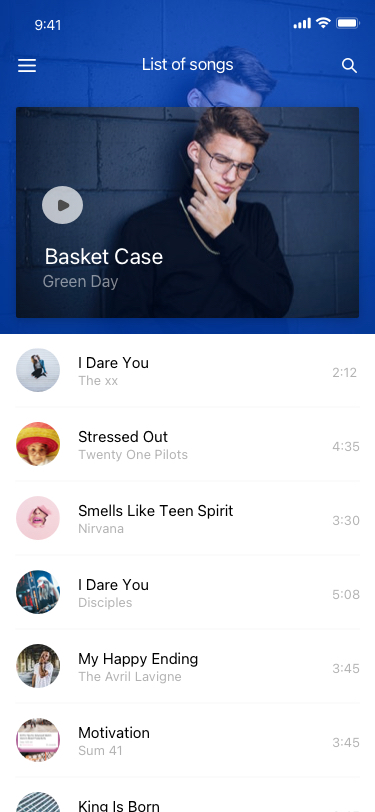
Text in this UI design:
List of songs
Green Day
Basket Case
I Dare You
The xx
2:12
4:35
Stressed Out
Twenty One Pilots
3:30
Smells Like Teen Spirit
Nirvana
5:08
I Dare You
Disciples
3:45
My Happy Ending
The Avril Lavigne
3:45
Motivation
Sum 41
3:45
King Is Born